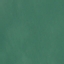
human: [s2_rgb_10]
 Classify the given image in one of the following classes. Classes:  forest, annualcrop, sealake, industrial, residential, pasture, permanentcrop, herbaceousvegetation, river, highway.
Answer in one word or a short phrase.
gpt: SeaLake